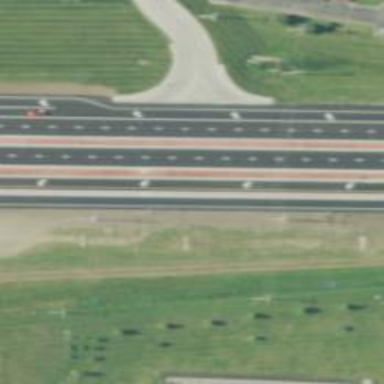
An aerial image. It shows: Trunk link highway.